Interaction volume radius: 10 \u00c5
Interaction volume height: 15 \u00c5
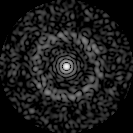
Disorder parameter: 0.8433